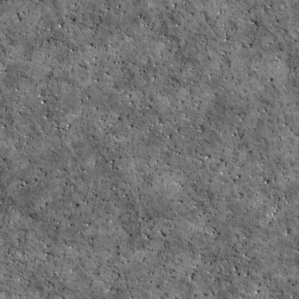
Label: non_frost